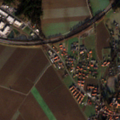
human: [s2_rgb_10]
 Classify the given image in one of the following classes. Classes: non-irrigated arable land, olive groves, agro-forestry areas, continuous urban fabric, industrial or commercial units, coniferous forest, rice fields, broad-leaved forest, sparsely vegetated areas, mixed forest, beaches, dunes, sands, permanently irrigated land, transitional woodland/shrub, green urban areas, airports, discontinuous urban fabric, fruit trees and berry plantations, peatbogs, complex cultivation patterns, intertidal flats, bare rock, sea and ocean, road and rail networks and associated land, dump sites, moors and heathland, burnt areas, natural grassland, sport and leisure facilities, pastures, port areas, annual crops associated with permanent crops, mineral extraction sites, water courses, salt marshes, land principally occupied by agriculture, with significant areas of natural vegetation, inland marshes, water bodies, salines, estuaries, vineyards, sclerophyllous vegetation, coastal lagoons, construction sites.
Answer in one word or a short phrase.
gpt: discontinuous urban fabric, non-irrigated arable land, complex cultivation patterns, mixed forest